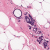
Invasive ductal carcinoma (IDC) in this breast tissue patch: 0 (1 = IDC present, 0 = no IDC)